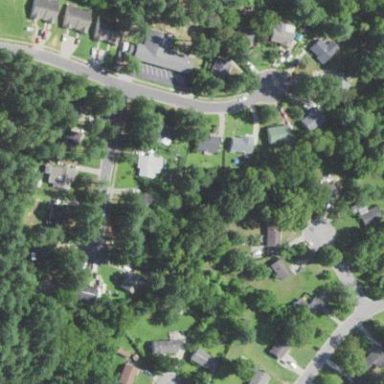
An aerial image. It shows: Residential area within neighborhood.